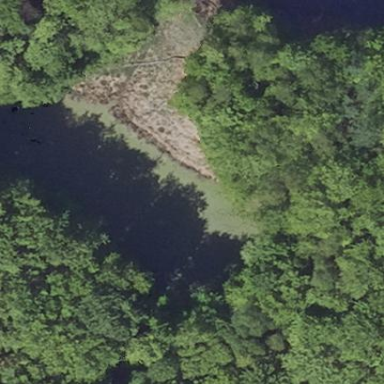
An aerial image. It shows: Pond with natural water.